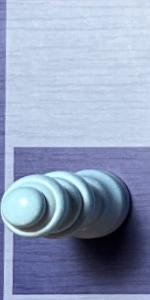
Label: Queen_White